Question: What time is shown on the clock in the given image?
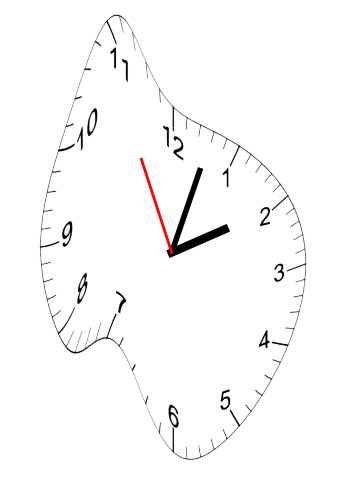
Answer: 02:02:55